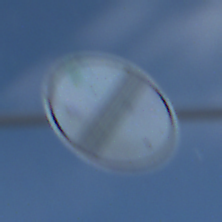
Verkehrszeichen: EndeSaemtlicherBegrenzungen
Umgebung: Outdoor, Nature
Tageszeit: Night
Wetter: PartlyCloudy
Licht: Natural
Jahreszeit: NotSpecified
Kontrast: HighContrast